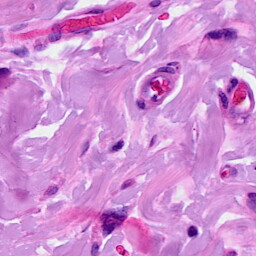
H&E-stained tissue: Breast